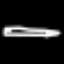
Label: pencil